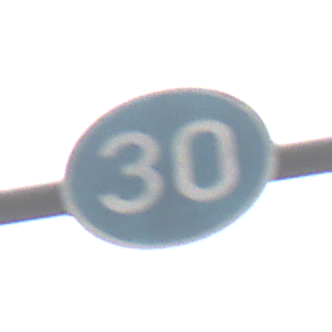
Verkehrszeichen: VorgeschriebeneMindestgeschwindigkeit
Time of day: MorningAfternoon
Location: Outdoor (Nature)
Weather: Overcast
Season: Autumn
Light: Natural